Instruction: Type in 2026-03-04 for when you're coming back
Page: home
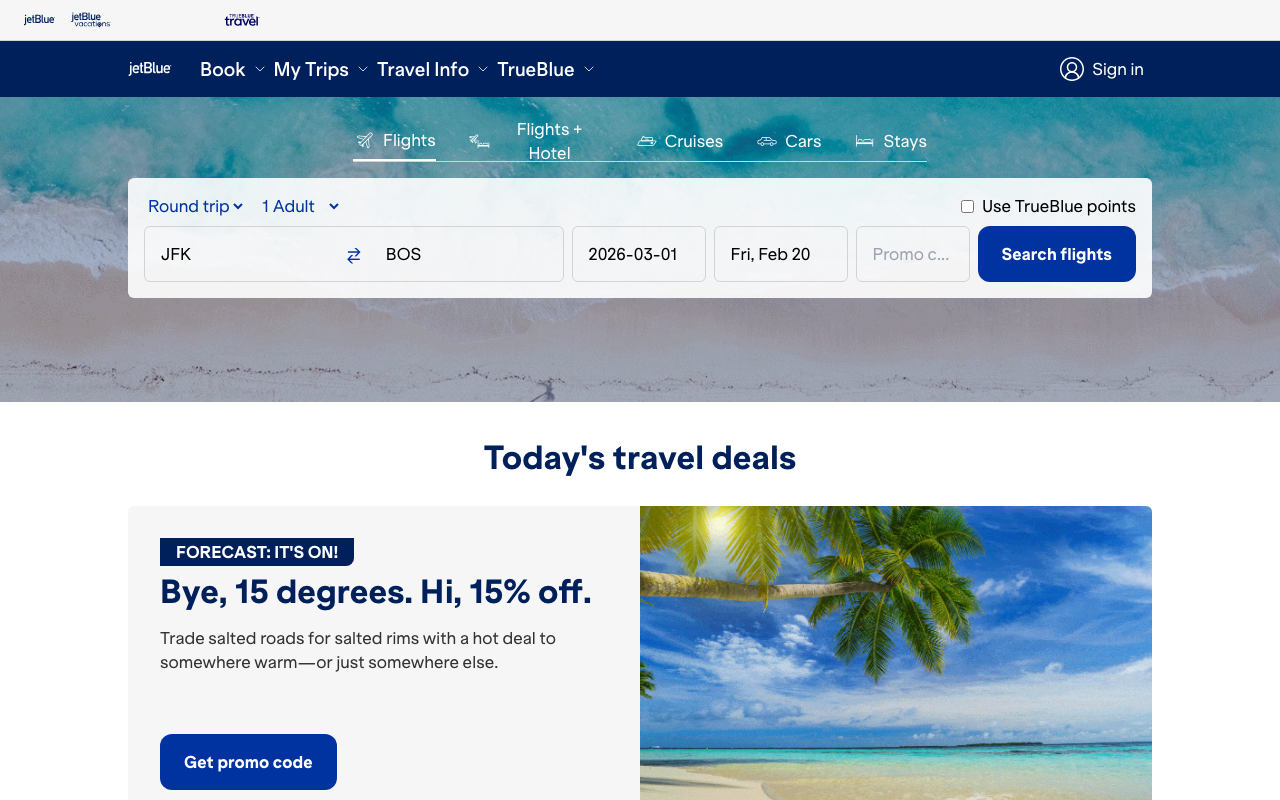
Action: type